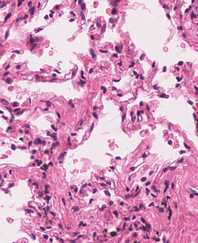
Tumor epithelial tissue: no
Tumor-associated stroma tissue: no
Normal tissue: yes